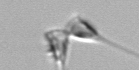
Label: Asterionellopsis_glacialis